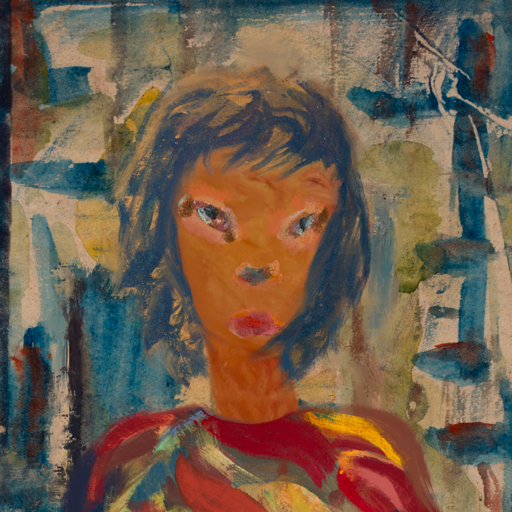
Background: Orphan, Head And Neck Front: Pious_Lady, Face Front: Boggyland, Bust: Mother_And_Son_Son, Hair Front: InTheSun, Head Accessory: Blank, Second Necklace: Blank, Necklace: Blank, Baby: Blank